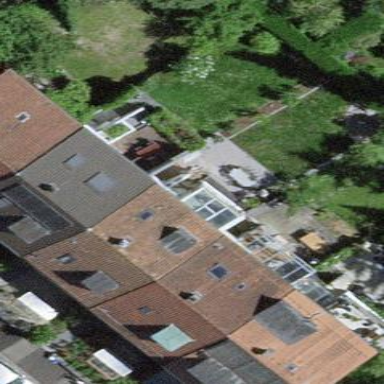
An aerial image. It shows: Terrace building.